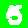
Digit: 5